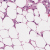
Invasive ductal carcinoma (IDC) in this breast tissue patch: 0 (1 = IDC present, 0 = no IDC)